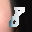
Label: 8